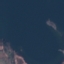
Land use / land cover: SeaLake